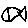
Label: fish